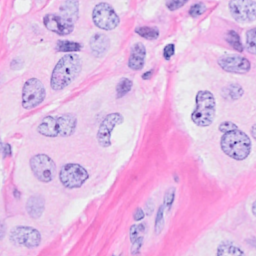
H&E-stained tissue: Breast